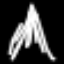
Label: The Eiffel Tower